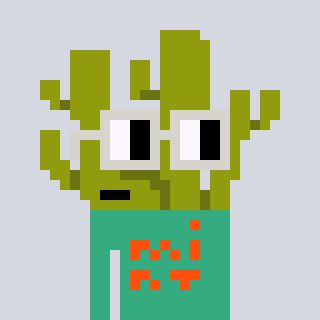
a pixel art character with square light gray glasses, a cactus-shaped head and a teal-colored body on a cool background